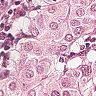
Metastatic tissue present: yes